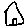
Label: house